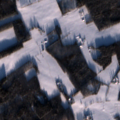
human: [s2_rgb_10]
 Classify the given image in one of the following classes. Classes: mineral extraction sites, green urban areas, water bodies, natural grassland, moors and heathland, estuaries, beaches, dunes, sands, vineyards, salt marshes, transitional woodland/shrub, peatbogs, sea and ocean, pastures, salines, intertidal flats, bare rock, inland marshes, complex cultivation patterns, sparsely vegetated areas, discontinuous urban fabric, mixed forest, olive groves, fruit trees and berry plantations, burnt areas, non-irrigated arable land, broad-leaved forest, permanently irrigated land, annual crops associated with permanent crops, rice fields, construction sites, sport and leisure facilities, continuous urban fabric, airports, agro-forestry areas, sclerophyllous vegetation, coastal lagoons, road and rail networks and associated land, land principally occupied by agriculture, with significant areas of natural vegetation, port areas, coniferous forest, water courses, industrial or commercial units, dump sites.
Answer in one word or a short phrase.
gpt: non-irrigated arable land, land principally occupied by agriculture, with significant areas of natural vegetation, broad-leaved forest, coniferous forest, mixed forest